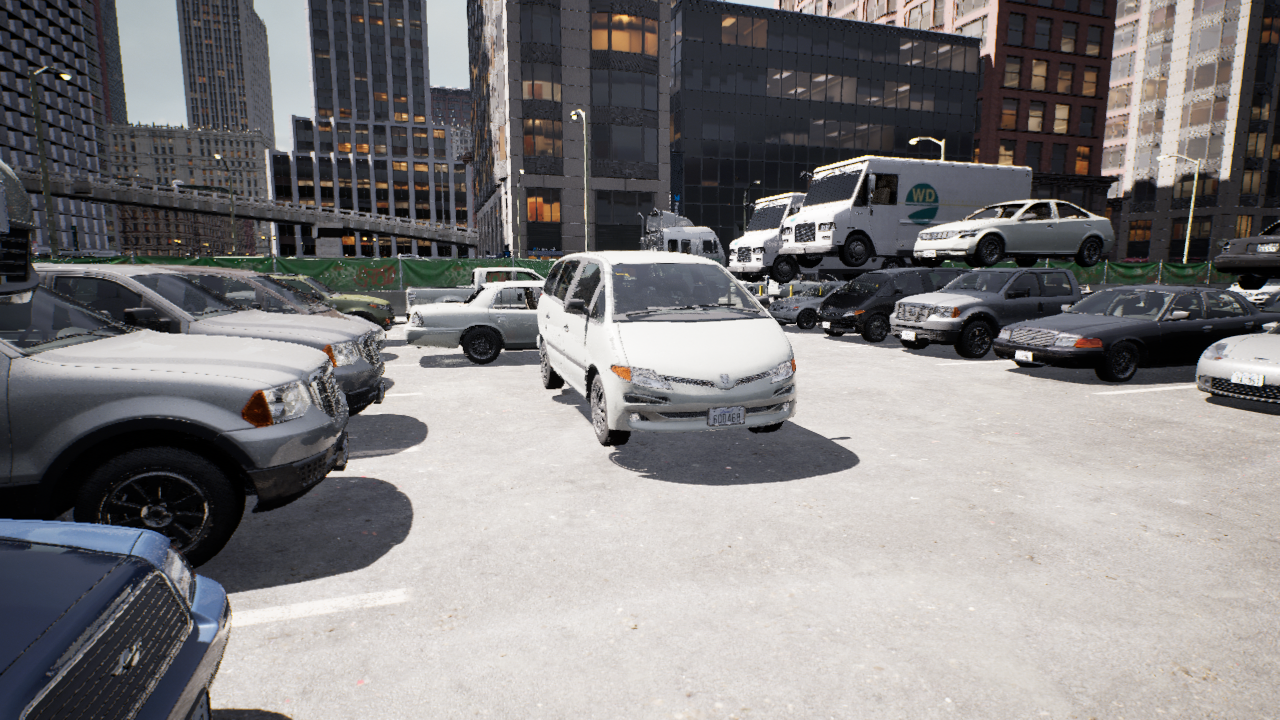
Venue: arterial
Lighting: clear day
Vehicle rig: minivan